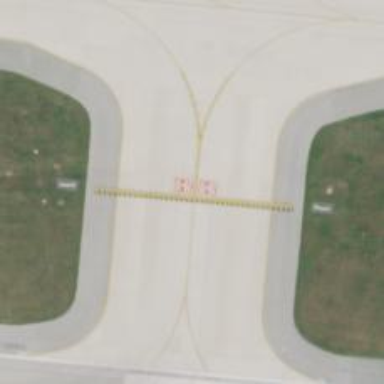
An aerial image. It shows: View of taxiway at the airport.